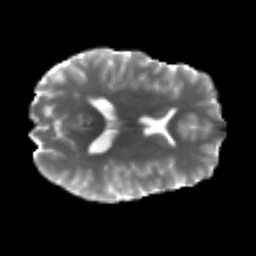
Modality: T2w
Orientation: axial
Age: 25
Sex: female
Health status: ill
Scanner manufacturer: siemens
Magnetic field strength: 3 T
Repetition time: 6.5 s
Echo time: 0.062 s